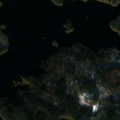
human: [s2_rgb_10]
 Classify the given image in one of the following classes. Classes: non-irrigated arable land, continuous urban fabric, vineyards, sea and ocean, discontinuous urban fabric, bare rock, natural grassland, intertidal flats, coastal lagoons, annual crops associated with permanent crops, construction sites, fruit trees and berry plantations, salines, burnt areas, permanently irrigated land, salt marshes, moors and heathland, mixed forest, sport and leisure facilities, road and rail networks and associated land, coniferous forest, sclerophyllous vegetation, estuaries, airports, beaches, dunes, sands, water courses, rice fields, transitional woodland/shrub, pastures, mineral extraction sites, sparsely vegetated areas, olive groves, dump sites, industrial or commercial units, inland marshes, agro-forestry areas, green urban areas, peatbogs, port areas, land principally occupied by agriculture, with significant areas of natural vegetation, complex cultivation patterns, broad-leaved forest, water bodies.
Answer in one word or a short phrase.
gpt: coniferous forest, water bodies